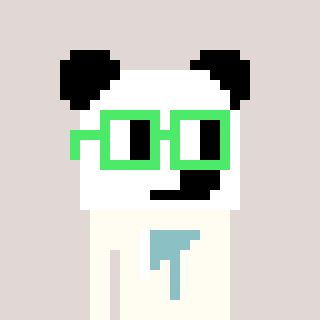
a pixel art character with square light green glasses, a panda-shaped head and a grayscale-colored body on a warm background